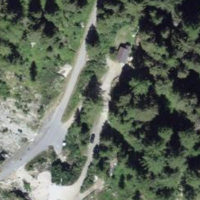
EUNIS habitat code: 44
Species observed at this site:
Papilio machaon
Geum rivale
Carterocephalus palaemon
Parnassia palustris
Aporia crataegi
Boloria titania
Hipparchia semele
Polygonia c-album
Lasiommata maera
Equisetum arvense
Argynnis paphia
Callophrys rubi